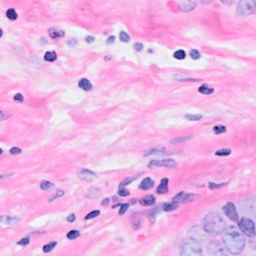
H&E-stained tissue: Breast